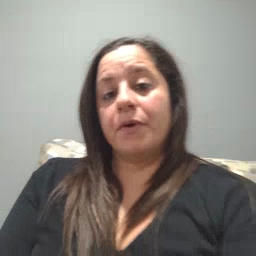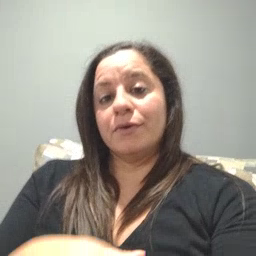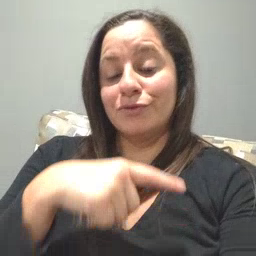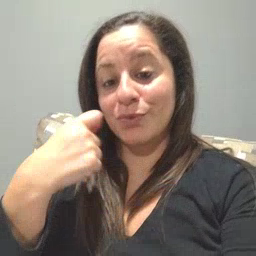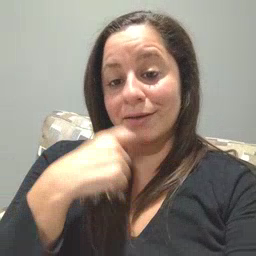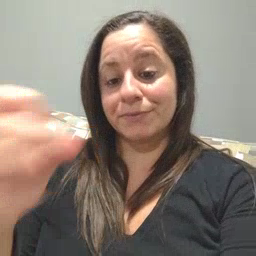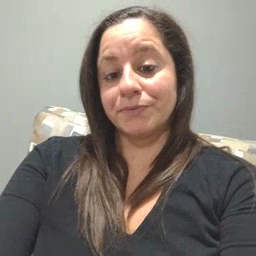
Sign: dryer